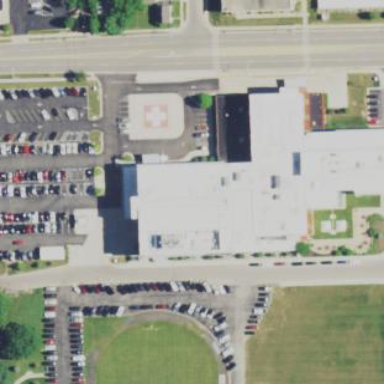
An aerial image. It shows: Hospital.